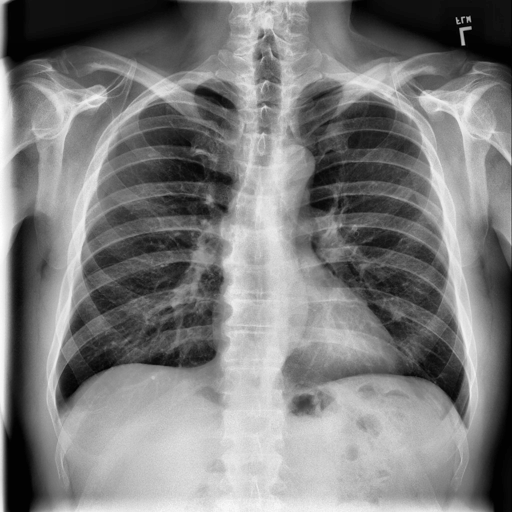
Finding: NORMAL